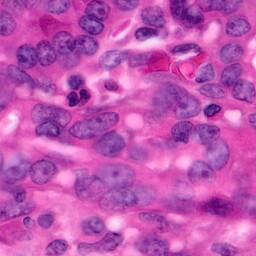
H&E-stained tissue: Pancreatic